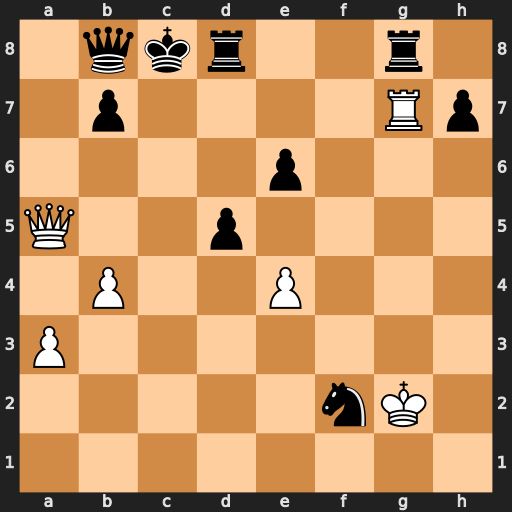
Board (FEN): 1qkr2r1/1p4Rp/4p3/Q2p4/1P2P3/P7/5nK1/8
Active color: w
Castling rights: -
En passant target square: -
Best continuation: Qc5+ Qc7 Qxc7#